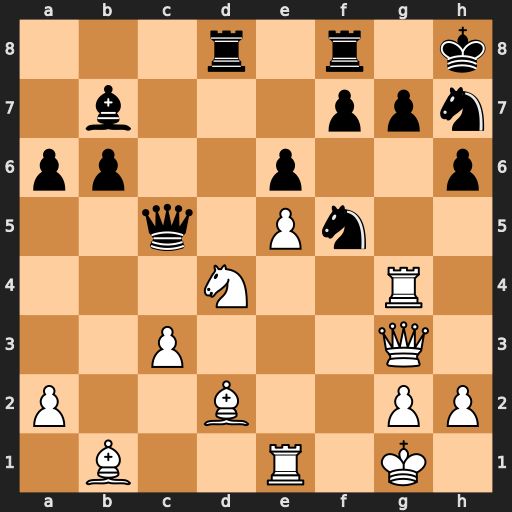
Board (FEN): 3r1r1k/1b3ppn/pp2p2p/2q1Pn2/3N2R1/2P3Q1/P2B2PP/1B2R1K1
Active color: w
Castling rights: -
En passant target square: -
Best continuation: Bxf5 exf5 Rxg7 Rg8 Bxh6 f4 Qh4 Rxg7 Bxg7+ Kxg7 Qxd8